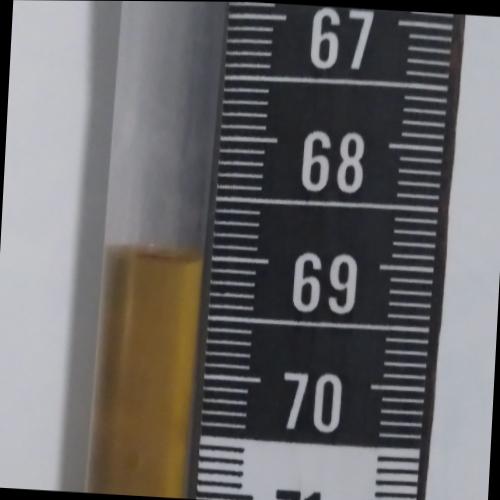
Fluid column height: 69.0 cm